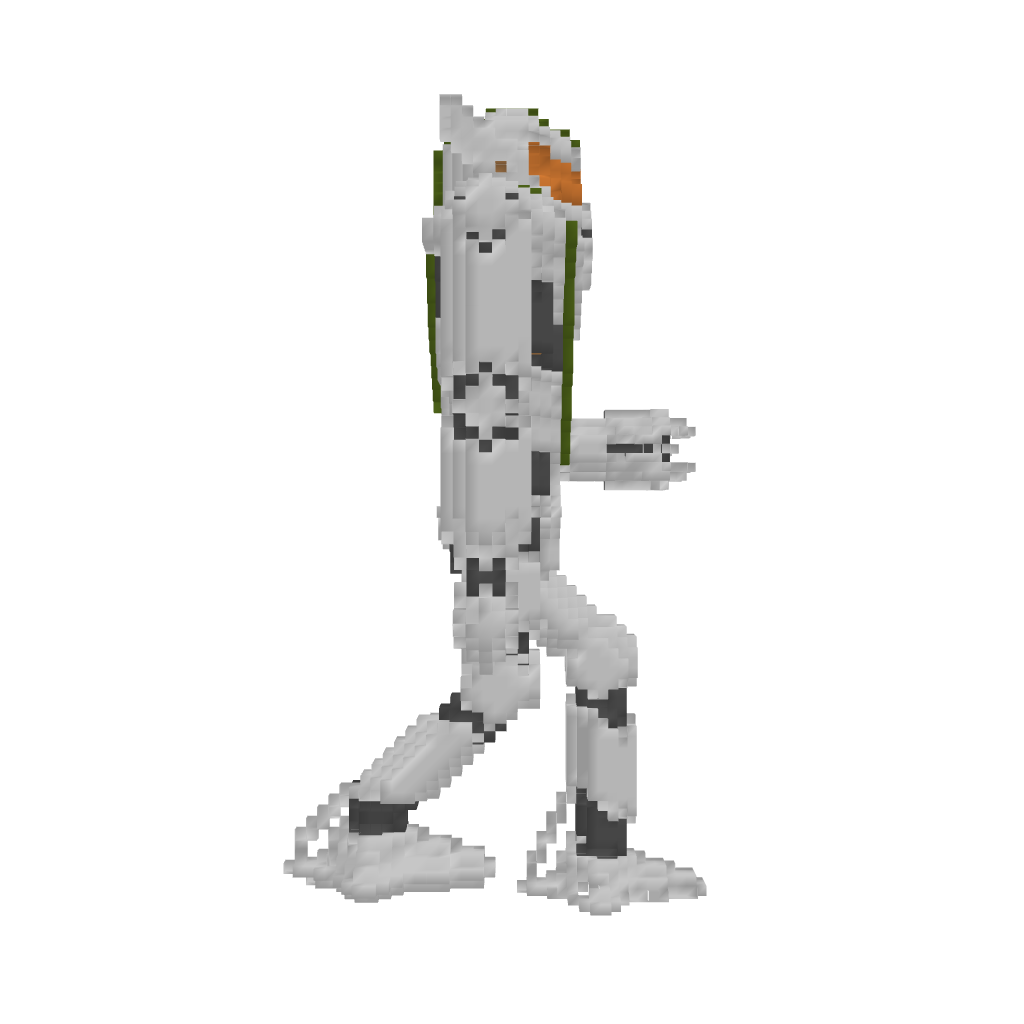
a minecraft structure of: Giant Robot Mech